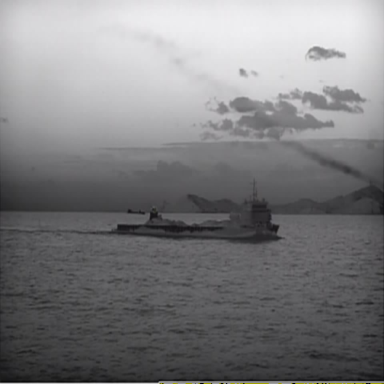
There are two liners in the infrared image.